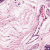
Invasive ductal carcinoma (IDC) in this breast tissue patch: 0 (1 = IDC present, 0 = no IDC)